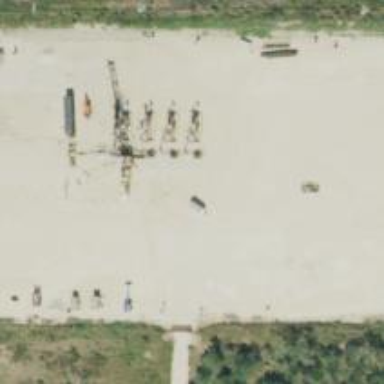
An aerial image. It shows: Petroleum well.